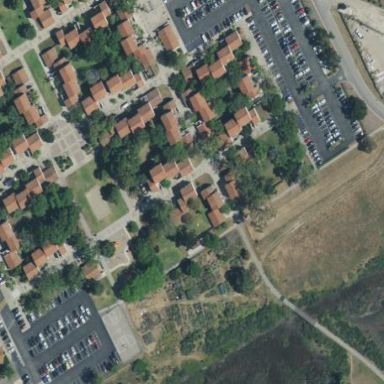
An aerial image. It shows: Residential area that is also university.